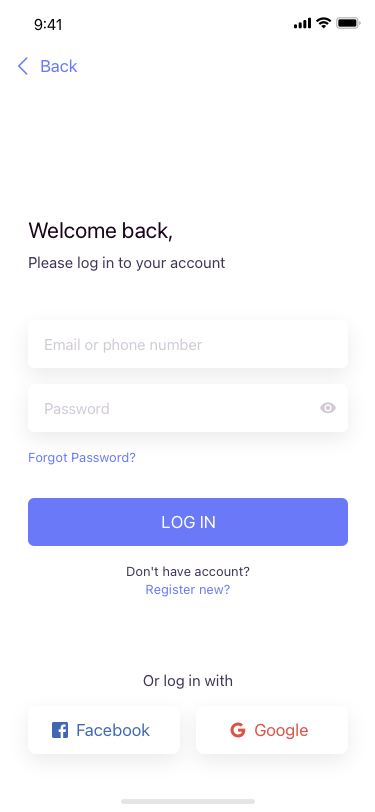
Text in this UI design:
Welcome back,
Please log in to your account
Don't have account?
Register new?
Or log in with
Facebook
Google